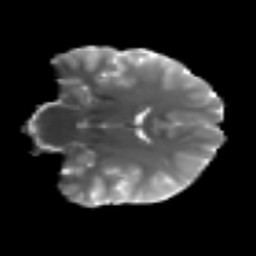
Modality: T2w
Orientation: coronal
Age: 24
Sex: female
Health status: ill
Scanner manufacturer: siemens
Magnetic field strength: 3 T
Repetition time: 6.5 s
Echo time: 0.062 s